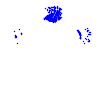
Particle: electron